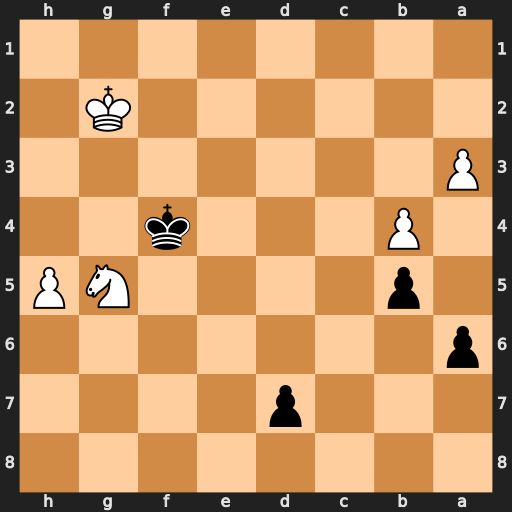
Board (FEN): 8/3p4/p7/1p4NP/1P3k2/P7/6K1/8
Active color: b
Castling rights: -
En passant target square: -
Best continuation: Kxg5 Kf3 Kxh5